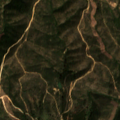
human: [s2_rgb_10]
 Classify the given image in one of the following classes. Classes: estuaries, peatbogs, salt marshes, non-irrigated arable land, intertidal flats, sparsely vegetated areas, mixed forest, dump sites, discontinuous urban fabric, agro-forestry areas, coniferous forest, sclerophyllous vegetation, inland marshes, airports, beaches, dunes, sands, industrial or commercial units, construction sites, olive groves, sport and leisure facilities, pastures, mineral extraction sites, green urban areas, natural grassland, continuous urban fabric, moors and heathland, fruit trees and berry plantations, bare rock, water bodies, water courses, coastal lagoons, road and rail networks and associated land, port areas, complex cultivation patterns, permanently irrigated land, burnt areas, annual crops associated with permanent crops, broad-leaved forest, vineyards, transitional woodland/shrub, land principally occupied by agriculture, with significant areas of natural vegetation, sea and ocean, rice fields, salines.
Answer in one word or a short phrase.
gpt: complex cultivation patterns, agro-forestry areas, mixed forest, transitional woodland/shrub